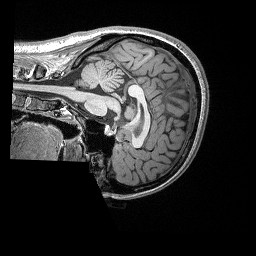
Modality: T1w
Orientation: sagittal
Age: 25
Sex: female